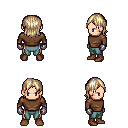
a pixel art fantasy rpg character, male body template, human, light skin, brown long-sleeve shirt, teal pants, white blonde long bangs hairstyle, metal gloves, brown shoes, four views (front, back, left, right), 2x2 character sprite sheet, small pixel art, hard edges, no anti-aliasing